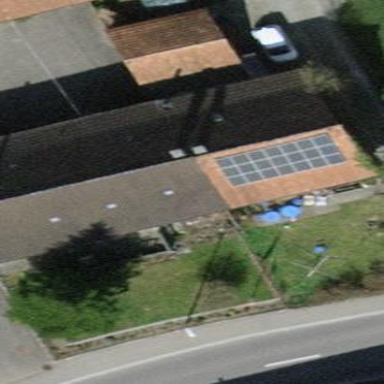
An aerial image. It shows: Gabled roofed house.